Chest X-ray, PA view. Patient: 32 years old, sex M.
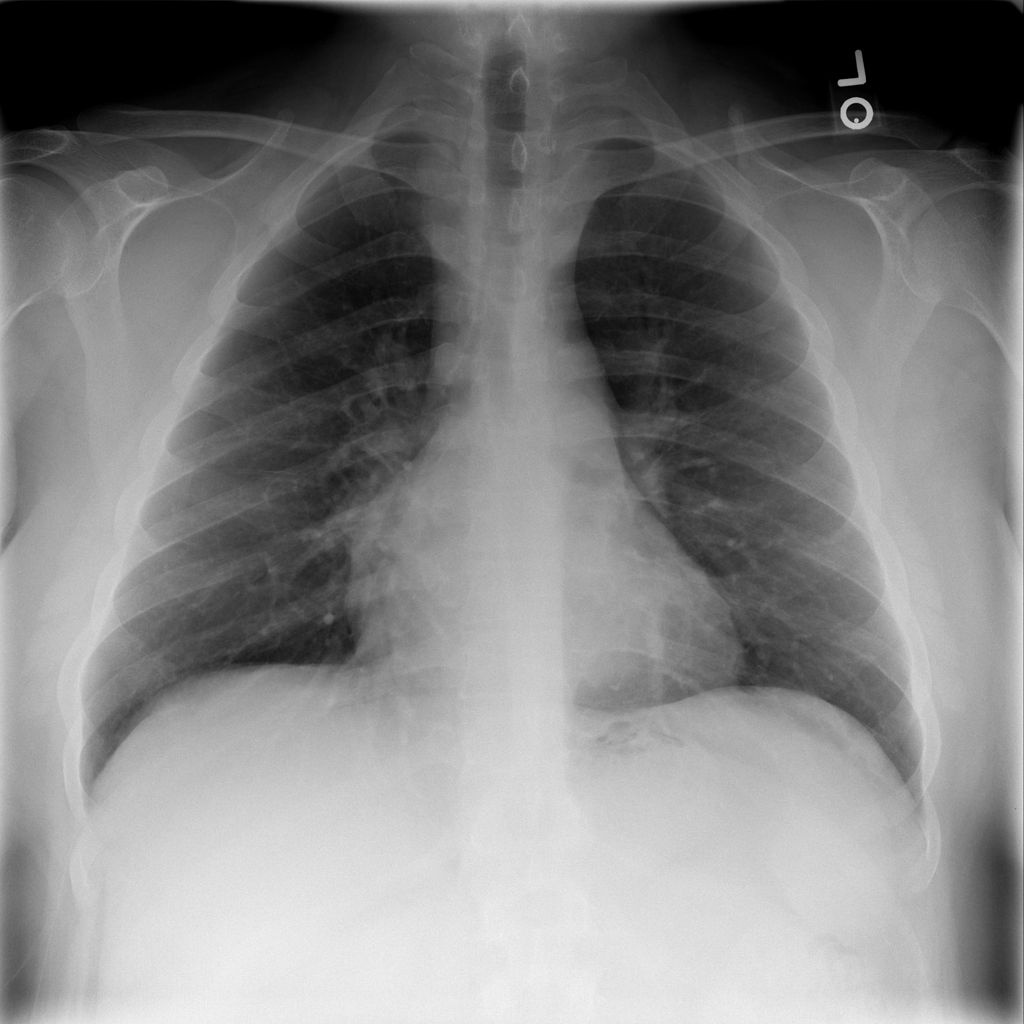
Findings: No Finding